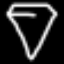
Label: diamond